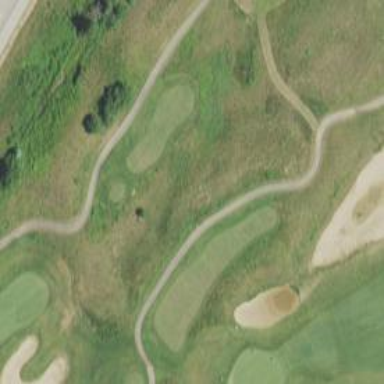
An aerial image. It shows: Golf tee on grassy land.